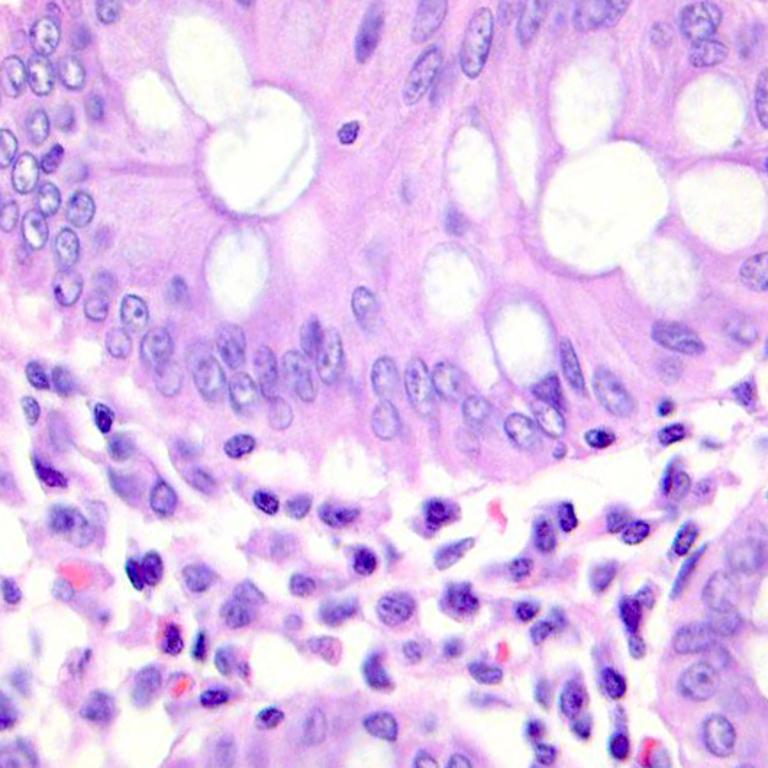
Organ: colon
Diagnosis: benign